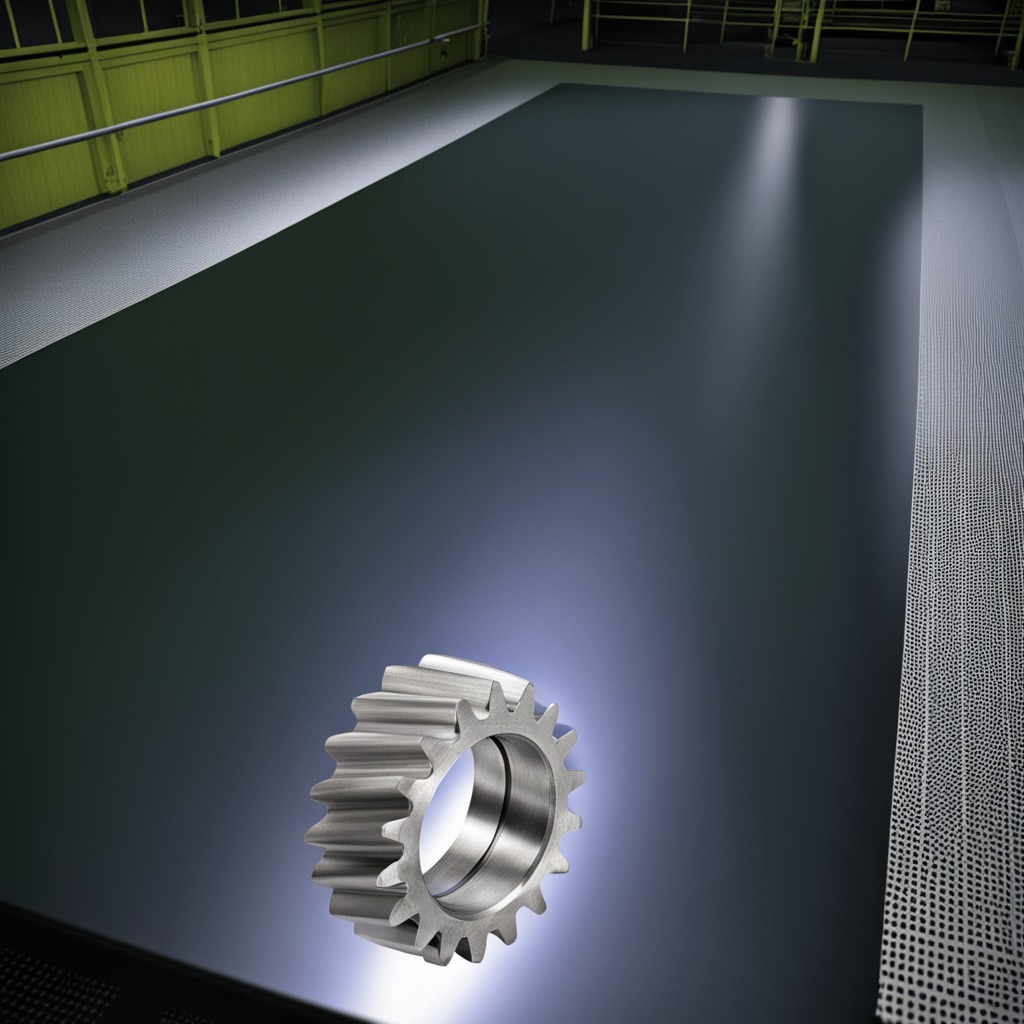
A steel gear with teeth is lying on the table.